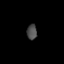
Tissue: prostate
Cell type: T cells
Senescence score: 0.736
Nuclear area (px): 152
Mean DAPI intensity: 74.013